Field crop: maize
Growth stage: 2
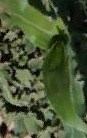
Species: maize